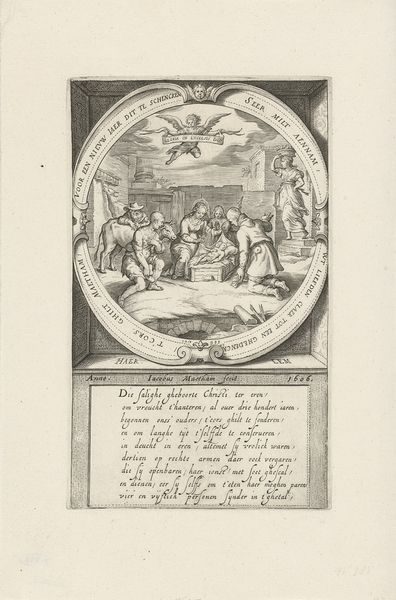
Titel: Nieuwjaarsprent met aanbidding der herders
Künstler: Jacob Matham
Standort: Amsterdam
Institution: Rijksmuseum
Schlagwörter: white, women, black, woman, print, angel, clouds, heaven, man, sky, german, germany, child, drawing, oval, mother, etching, illustration, writing, wings, family, jesus, engraving, animal, circle, cow, farm, book, baby, dutch, shepard, script, maria, joseph, mary, page, shepherds, lord, text, barn, words, ass, banner, copper, niche, donkey, virgin mary, birth, announcement, man', bethlehem, manger, nativity, poem, wise men